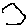
Label: hexagon